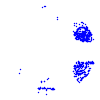
Particle: pion